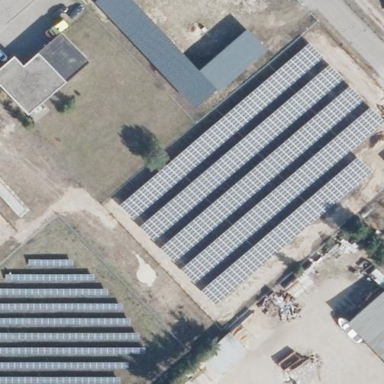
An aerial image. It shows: Solar power generator utilizing photovoltaic technology with solar photovoltaic panels.